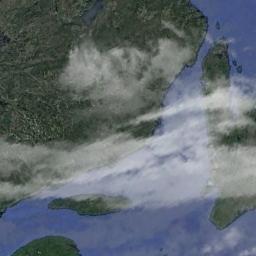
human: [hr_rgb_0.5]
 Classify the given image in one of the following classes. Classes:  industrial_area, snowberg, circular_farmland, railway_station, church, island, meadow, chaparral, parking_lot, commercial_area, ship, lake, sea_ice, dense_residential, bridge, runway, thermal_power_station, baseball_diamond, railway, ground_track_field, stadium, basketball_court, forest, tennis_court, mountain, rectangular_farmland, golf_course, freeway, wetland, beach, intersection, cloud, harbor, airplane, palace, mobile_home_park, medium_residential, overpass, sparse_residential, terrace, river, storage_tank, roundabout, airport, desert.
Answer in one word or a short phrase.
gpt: cloud